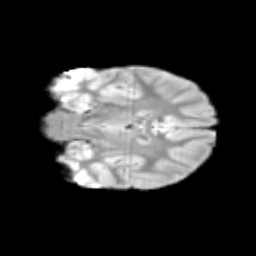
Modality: T2w
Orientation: coronal
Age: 11
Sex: male
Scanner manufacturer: siemens
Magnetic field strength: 3 T
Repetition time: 3.8 s
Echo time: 0.07 s